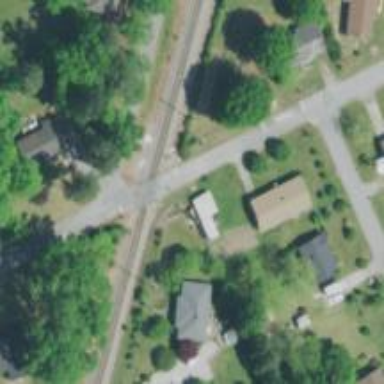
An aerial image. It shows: Railway level crossing.